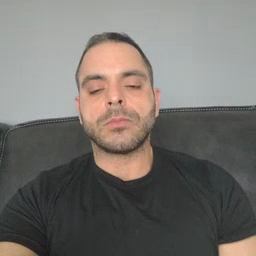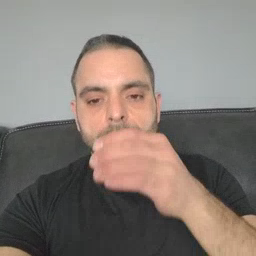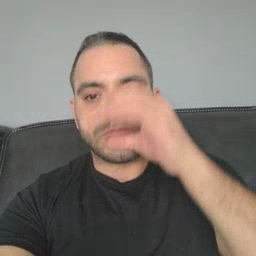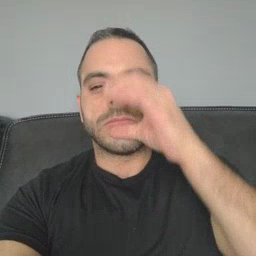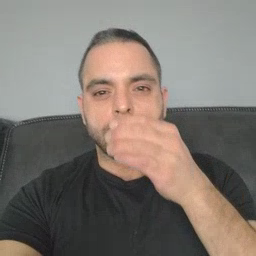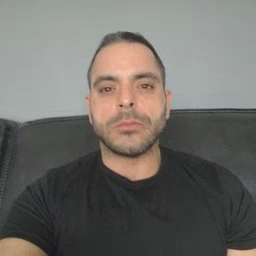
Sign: drink